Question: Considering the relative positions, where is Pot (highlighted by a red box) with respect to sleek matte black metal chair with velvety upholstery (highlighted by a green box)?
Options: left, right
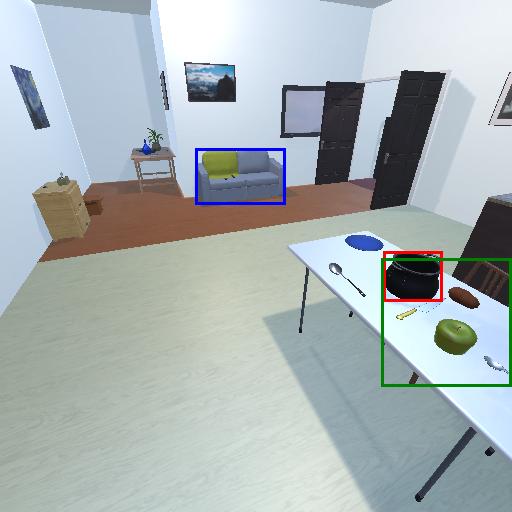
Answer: left